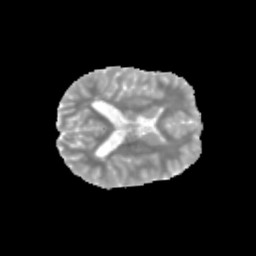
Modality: MD
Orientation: axial
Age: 13
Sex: female
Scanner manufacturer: siemens
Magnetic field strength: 3 T
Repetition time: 3.8 s
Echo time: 0.07 s